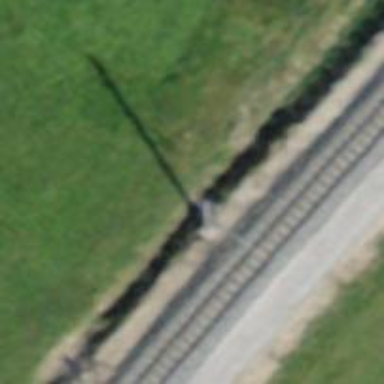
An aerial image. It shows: Power pole.